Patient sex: F
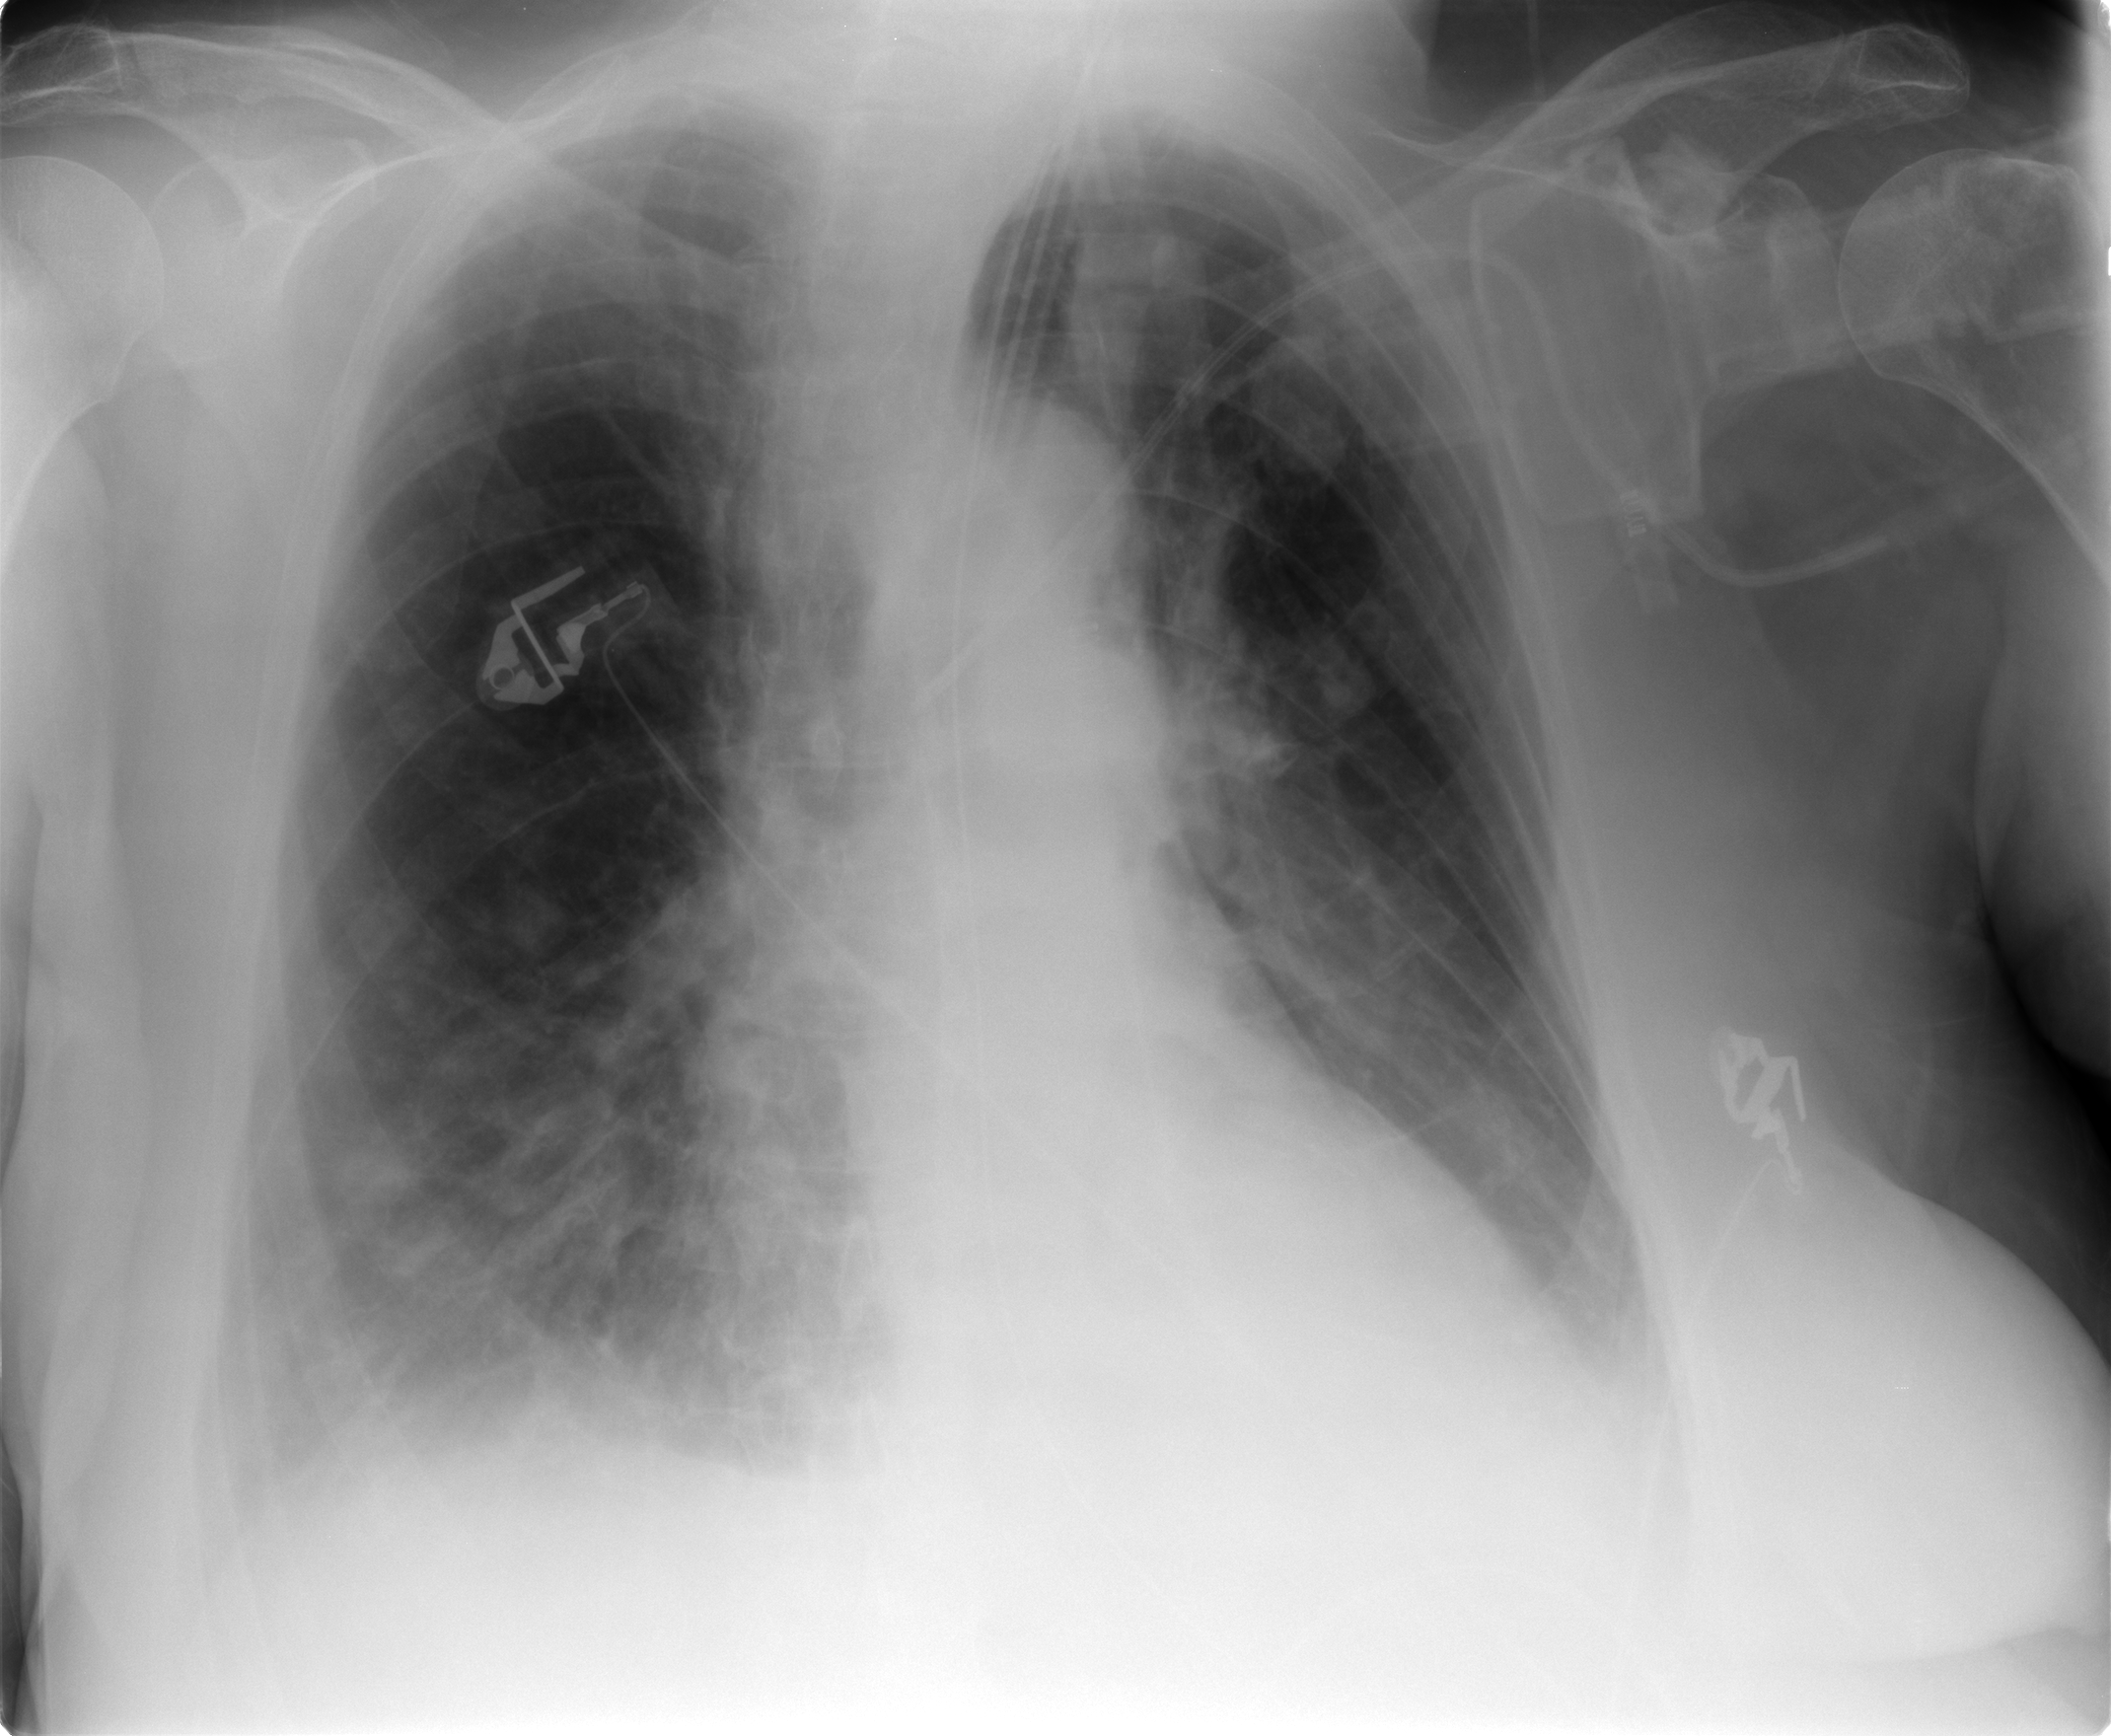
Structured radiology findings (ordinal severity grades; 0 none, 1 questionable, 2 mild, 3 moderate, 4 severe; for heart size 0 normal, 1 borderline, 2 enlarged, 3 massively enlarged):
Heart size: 2
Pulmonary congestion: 2
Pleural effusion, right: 2
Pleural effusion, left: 2
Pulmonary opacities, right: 2
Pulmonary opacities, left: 0
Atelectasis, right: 2
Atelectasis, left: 2